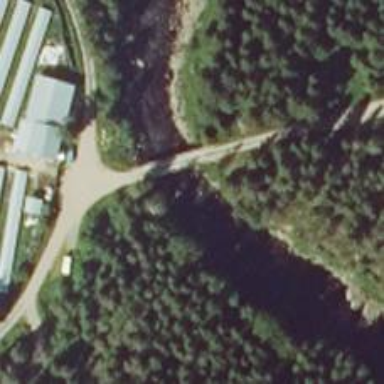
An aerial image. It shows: Track road on bridge.